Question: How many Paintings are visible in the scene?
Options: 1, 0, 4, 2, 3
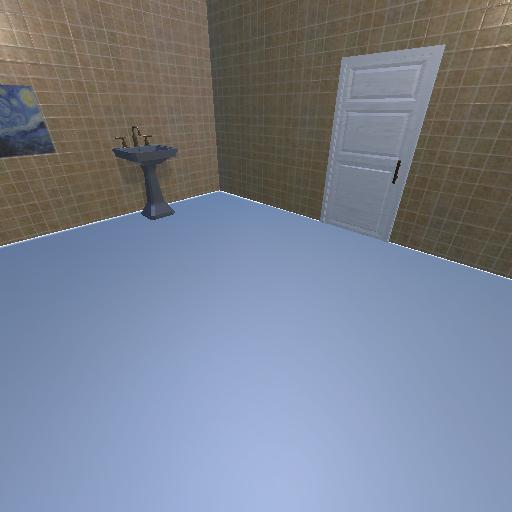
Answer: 1